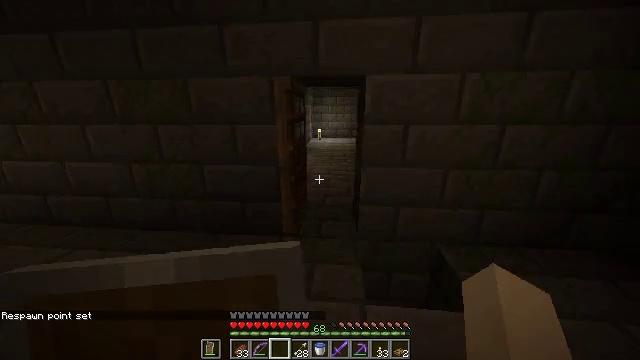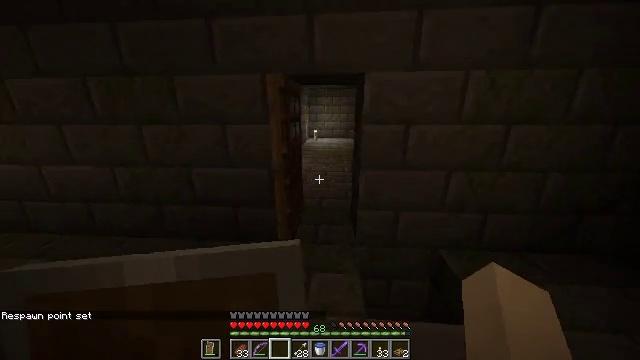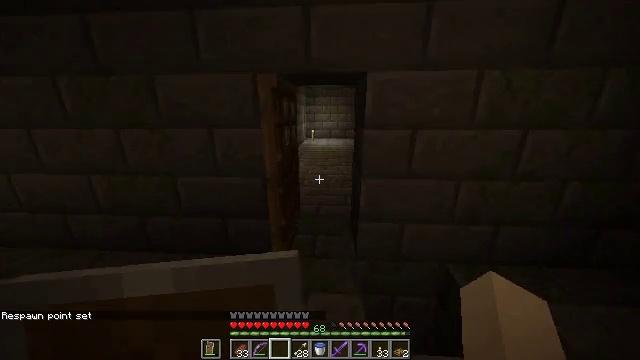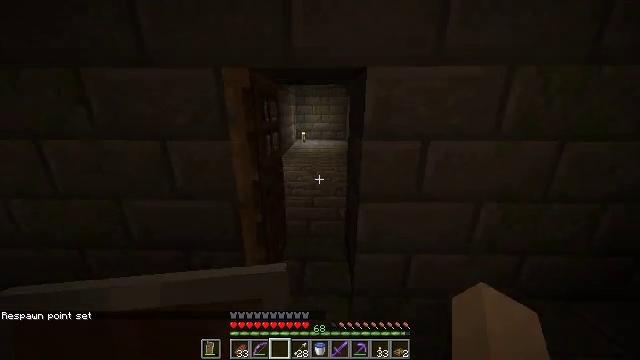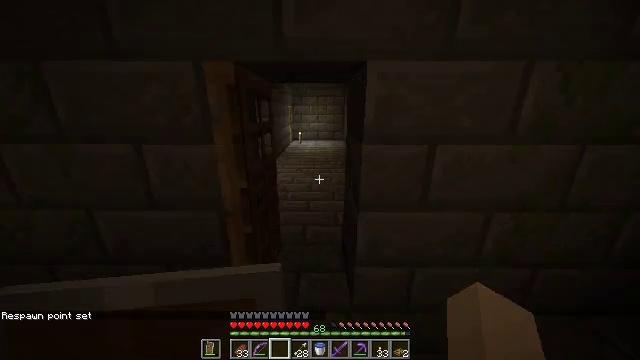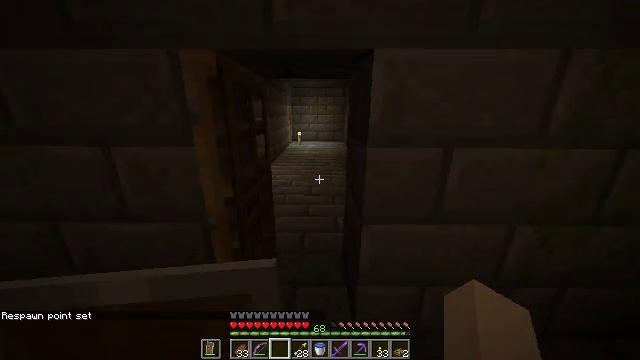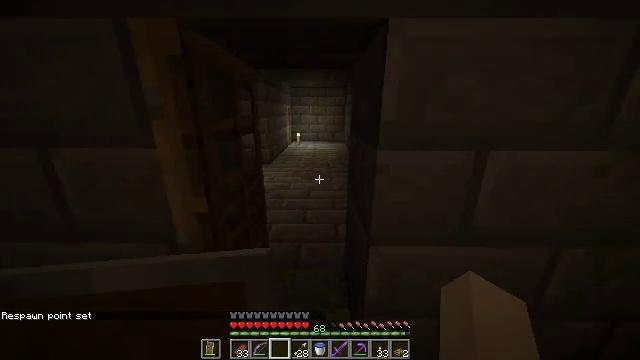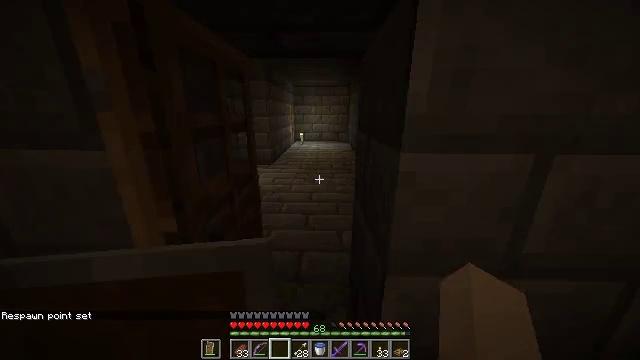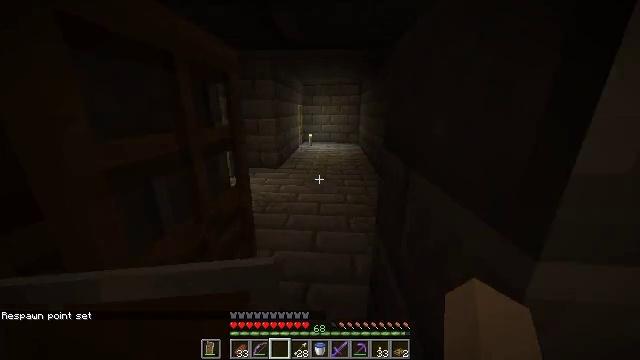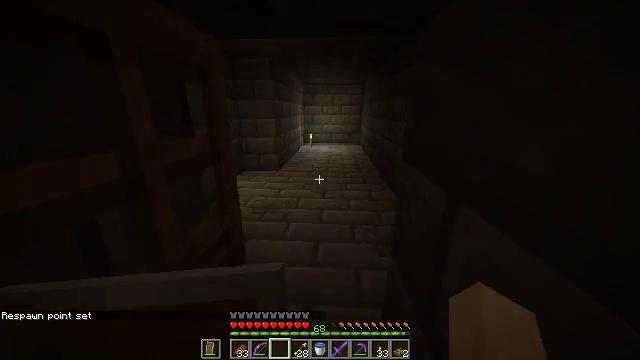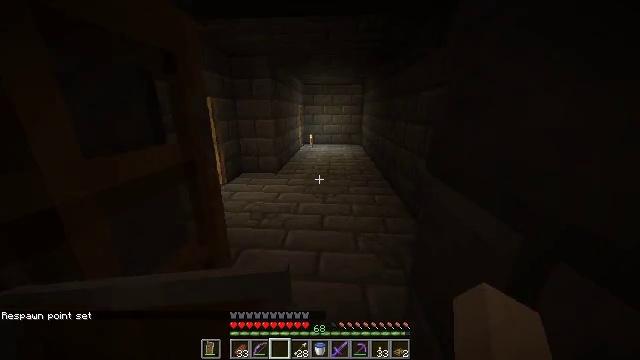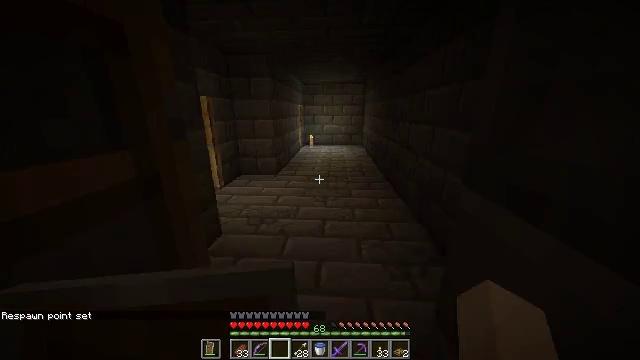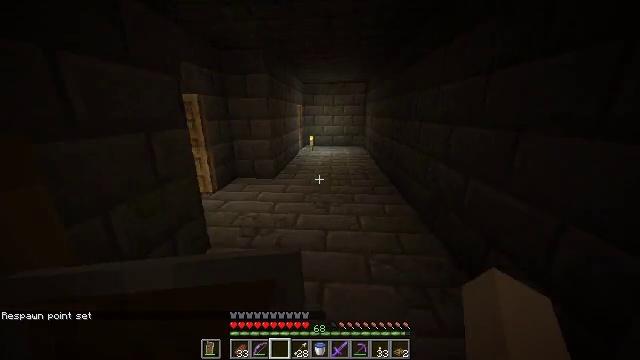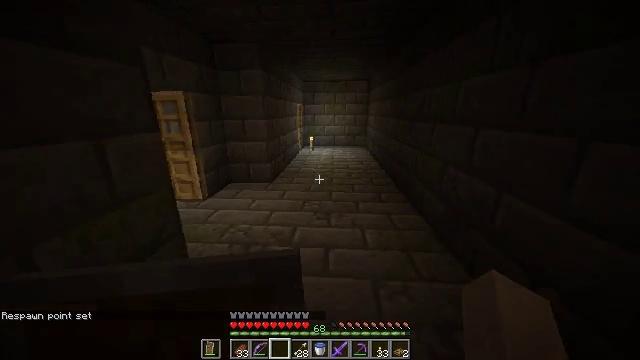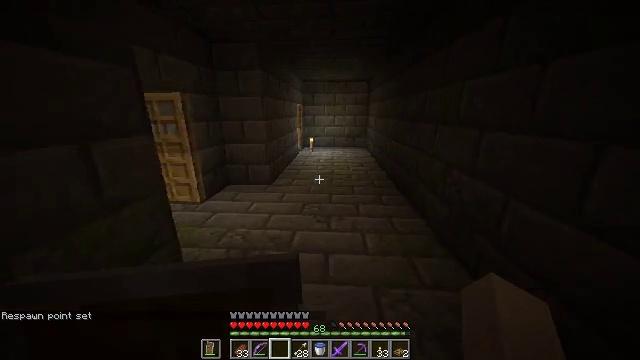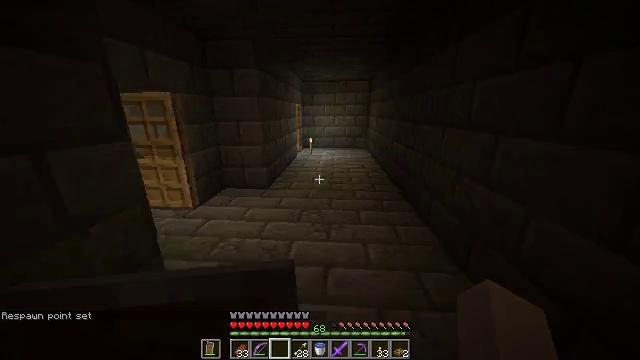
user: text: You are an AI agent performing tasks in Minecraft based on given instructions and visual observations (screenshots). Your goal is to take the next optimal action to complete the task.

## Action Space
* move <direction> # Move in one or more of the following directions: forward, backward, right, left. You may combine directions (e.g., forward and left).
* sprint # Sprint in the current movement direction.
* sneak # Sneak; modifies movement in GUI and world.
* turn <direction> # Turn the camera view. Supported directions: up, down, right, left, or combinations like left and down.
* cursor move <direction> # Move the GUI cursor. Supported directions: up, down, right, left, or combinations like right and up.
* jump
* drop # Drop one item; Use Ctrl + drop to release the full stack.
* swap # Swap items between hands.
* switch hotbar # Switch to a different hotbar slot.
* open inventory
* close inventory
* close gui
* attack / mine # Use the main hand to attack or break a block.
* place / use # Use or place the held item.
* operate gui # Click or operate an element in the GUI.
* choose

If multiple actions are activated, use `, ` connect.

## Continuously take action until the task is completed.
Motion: motion action
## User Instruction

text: Mine the chest to collect it.
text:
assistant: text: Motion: move forward, turn right
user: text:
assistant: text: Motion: move forward
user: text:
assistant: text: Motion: move forward, turn right
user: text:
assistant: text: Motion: move forward
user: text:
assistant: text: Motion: move forward
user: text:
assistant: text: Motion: move forward
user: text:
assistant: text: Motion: move forward
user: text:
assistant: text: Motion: move forward, turn left
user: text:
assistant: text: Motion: move forward
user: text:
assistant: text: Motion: move forward
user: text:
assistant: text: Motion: move forward
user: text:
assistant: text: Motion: move forward
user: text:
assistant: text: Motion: move forward
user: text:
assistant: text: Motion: move forward
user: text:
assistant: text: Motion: move forward
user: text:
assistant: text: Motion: move forward
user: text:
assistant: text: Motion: move forward
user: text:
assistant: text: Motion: move forward
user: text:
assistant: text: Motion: move forward
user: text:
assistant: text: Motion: move forward
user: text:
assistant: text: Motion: move forward
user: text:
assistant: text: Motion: move forward
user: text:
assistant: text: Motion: move forward
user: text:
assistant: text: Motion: move forward
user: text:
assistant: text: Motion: move forward
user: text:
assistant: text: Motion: move forward
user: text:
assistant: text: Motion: move forward
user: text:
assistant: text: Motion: move forward
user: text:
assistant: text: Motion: move forward
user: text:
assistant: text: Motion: move forward, jump